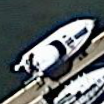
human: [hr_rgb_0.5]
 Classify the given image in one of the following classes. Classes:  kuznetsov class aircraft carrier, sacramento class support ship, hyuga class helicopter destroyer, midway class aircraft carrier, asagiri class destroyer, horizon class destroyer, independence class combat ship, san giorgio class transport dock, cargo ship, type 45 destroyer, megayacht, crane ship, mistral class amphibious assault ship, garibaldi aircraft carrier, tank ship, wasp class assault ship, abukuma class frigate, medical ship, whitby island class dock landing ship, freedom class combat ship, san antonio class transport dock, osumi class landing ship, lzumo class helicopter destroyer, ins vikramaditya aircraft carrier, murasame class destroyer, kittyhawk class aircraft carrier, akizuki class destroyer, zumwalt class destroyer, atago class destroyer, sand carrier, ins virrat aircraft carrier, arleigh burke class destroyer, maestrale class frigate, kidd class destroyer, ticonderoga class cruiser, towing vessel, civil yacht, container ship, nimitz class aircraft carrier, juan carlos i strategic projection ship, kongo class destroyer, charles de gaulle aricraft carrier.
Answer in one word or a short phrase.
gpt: Civil yacht